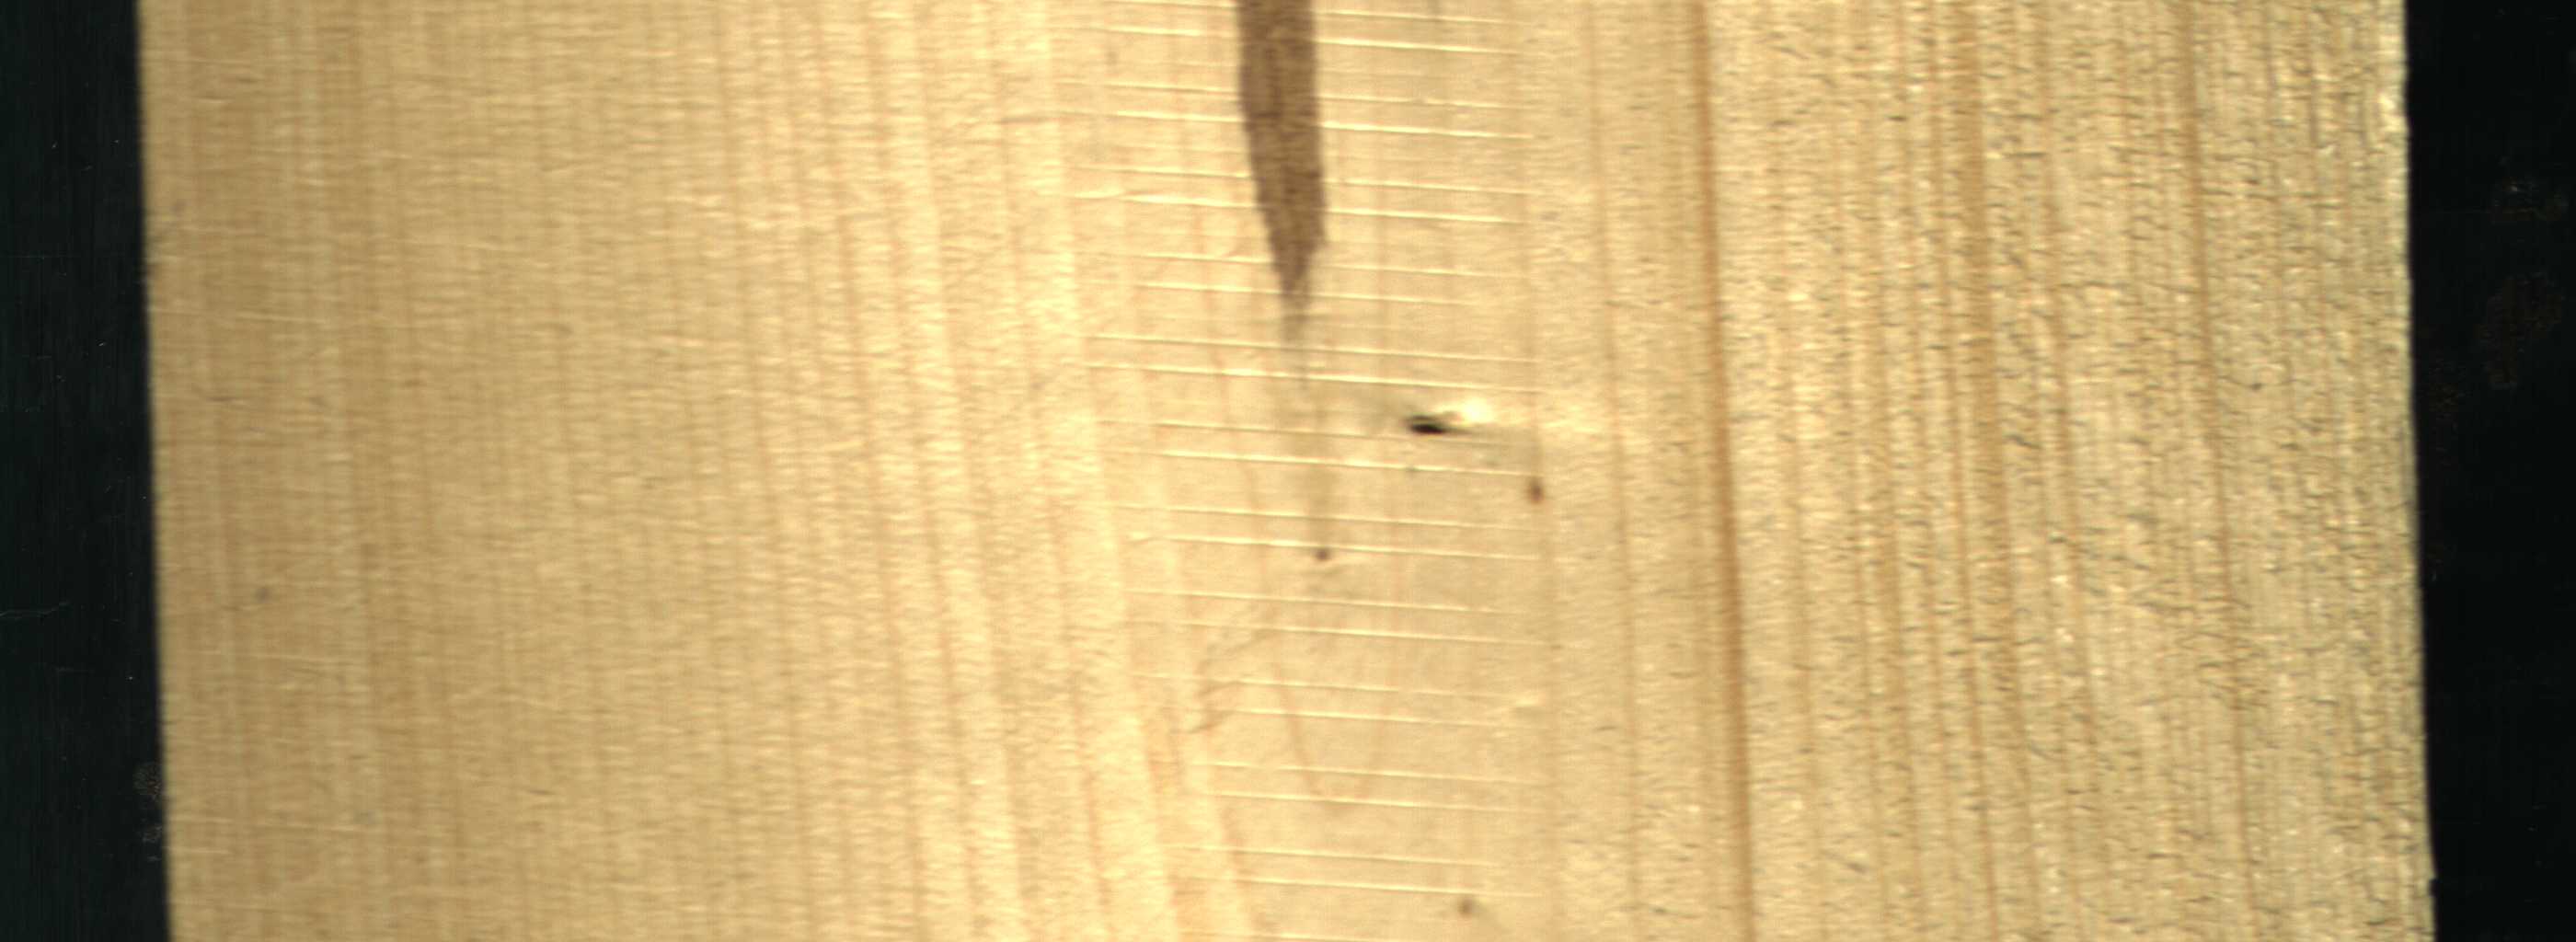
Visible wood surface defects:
Marrow
Dead_Knot